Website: home-depot
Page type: address-validator
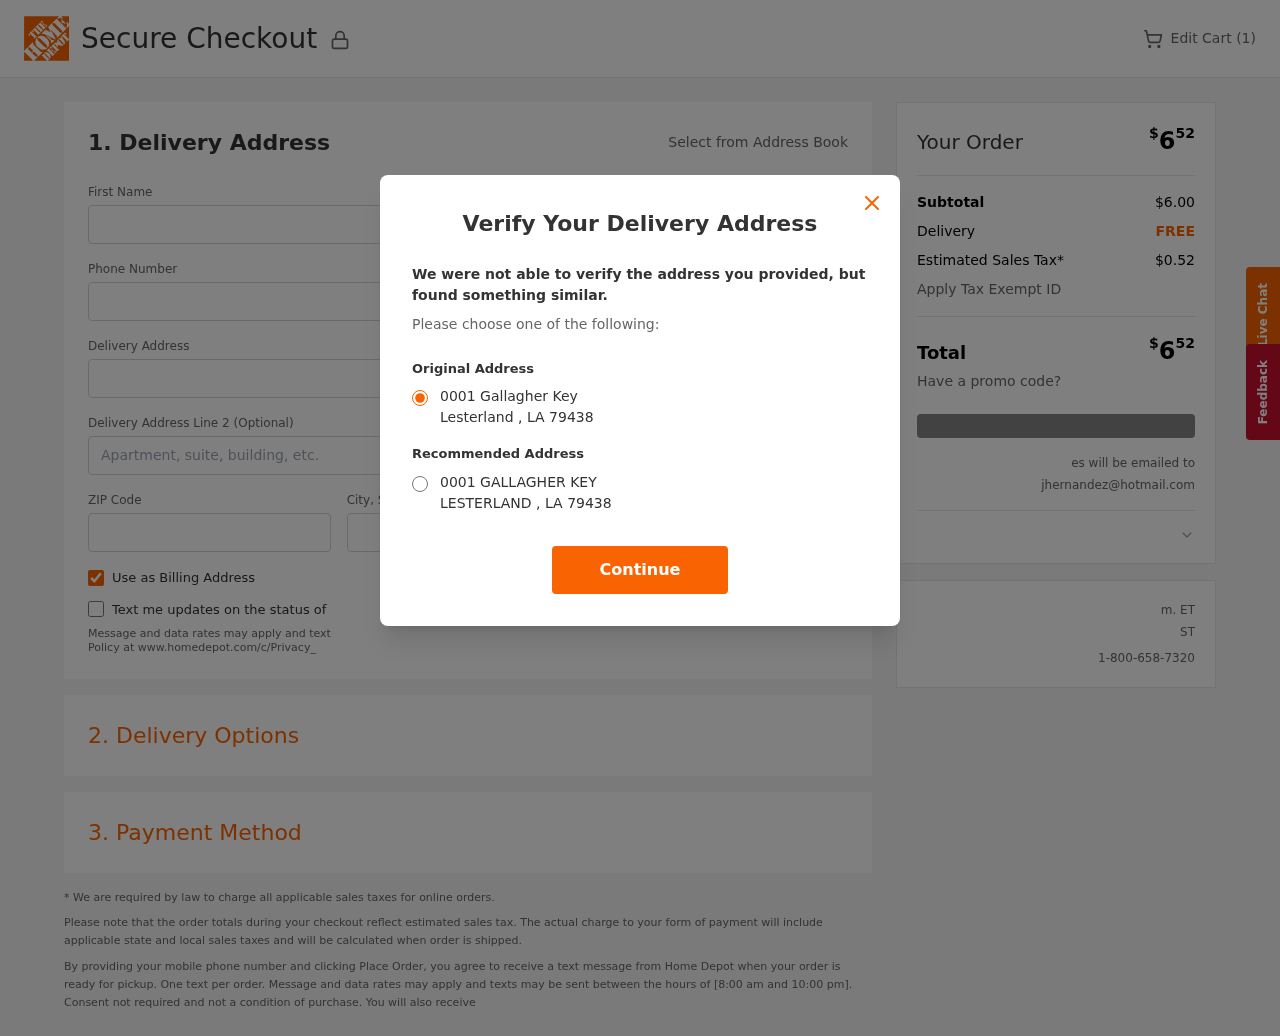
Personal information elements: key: PII_CITY
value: Lesterland
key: PII_EMAIL
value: jhernandez@hotmail.com
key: PII_POSTCODE
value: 79438
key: PII_STATE_ABBR
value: LA
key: PII_STREET
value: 0001 Gallagher Key
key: PII_FIRSTNAME
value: Julia
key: PII_LASTNAME
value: Hernandez
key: PII_PHONE
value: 7448130148
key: PII_STREET2
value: Suite 368
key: PII_CITY_STATE
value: Lesterland, LA
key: PII_STREET_ALT
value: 0001 GALLAGHER KEY
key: PII_CITY_ALT
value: LESTERLAND
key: PII_POSTCODE_FULL
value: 79438
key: PII_POSTCODE_NUMERIC
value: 79438
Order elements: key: ORDER_NUM_ITEMS
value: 1
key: ORDER_TOTAL
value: $652
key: ORDER_SUBTOTAL
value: $6.00
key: ORDER_SHIPPING_COST
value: FREE
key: ORDER_TAX
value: $0.52